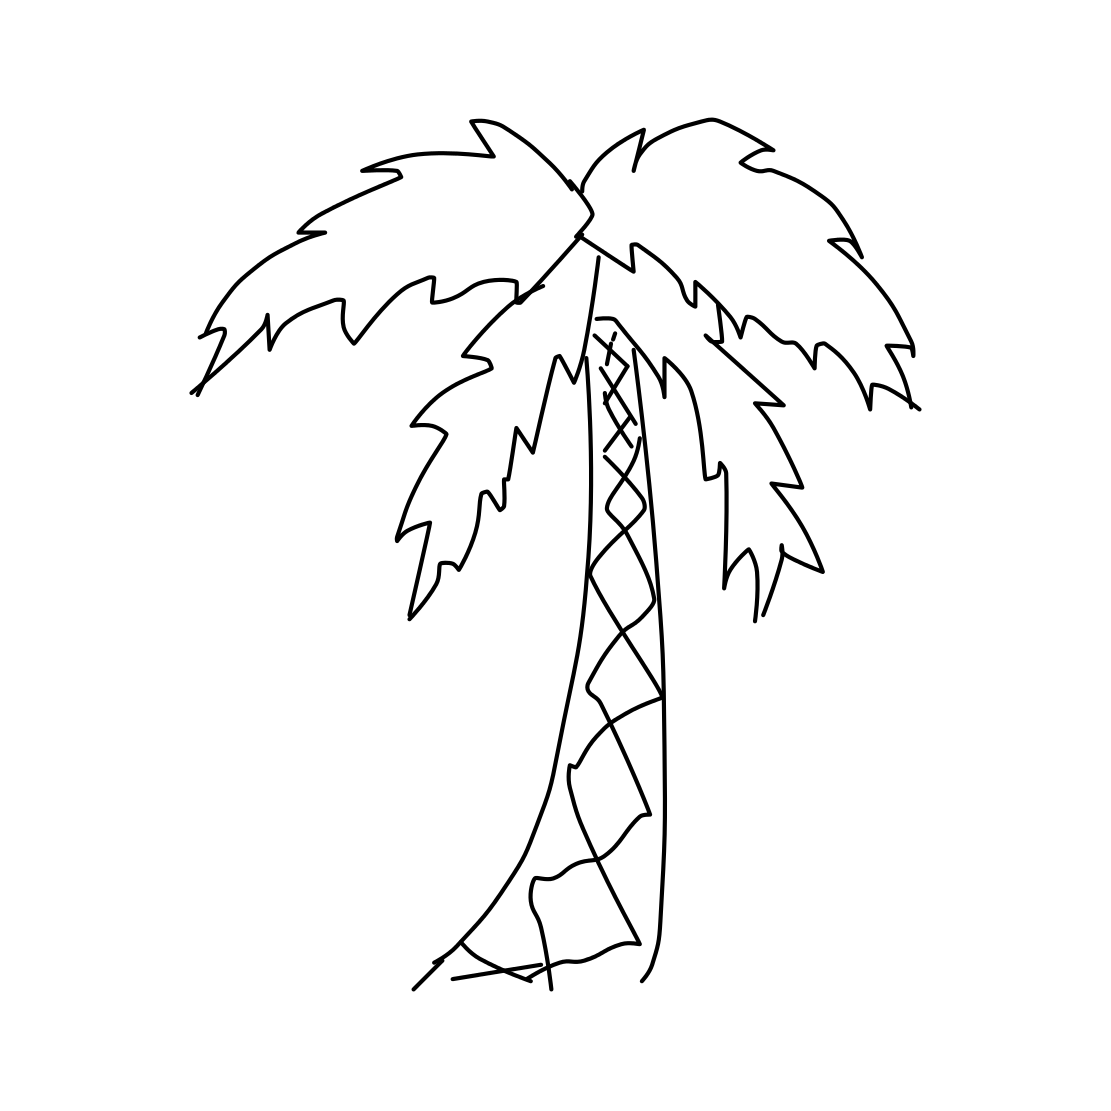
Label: palm tree